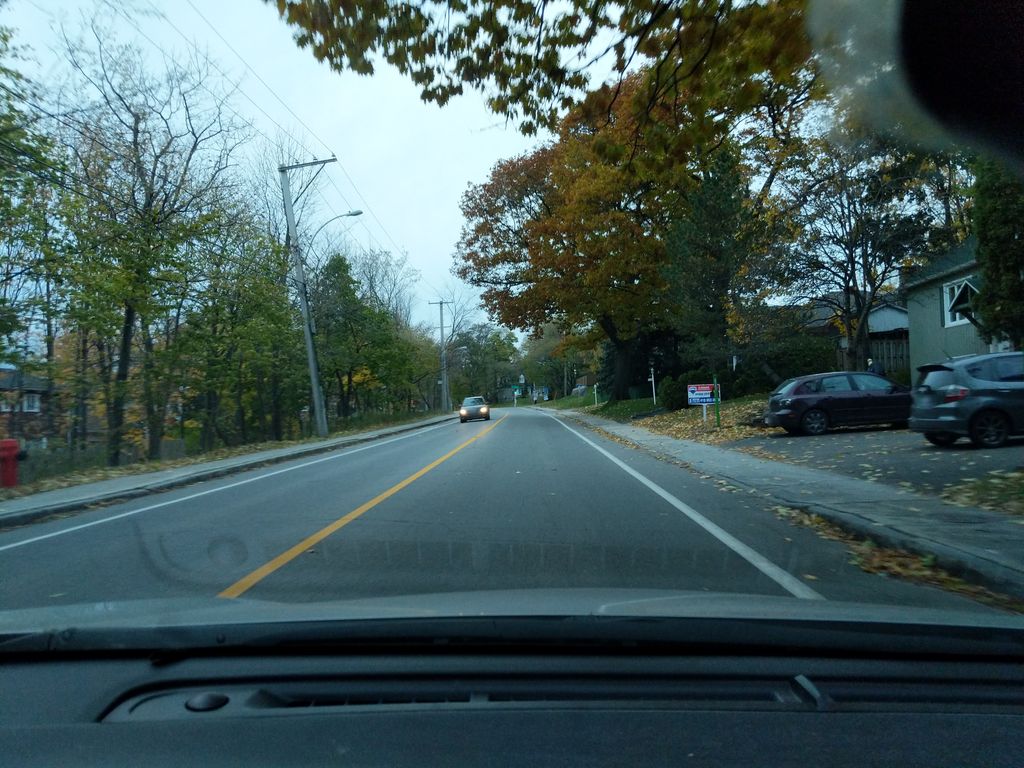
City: quebec_city